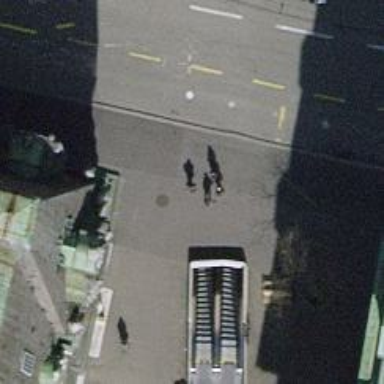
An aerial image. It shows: Footway with asphalt surface passing through tunnel.